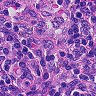
Metastatic tissue present: no